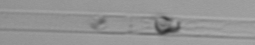
Label: Dactyliosolen_blavyanus